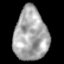
Tissue: lung
Cell type: Epithelial cells
Senescence score: 0.1824
Nuclear area (px): 1724
Mean DAPI intensity: 167.617